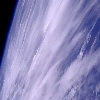
Label: cloud